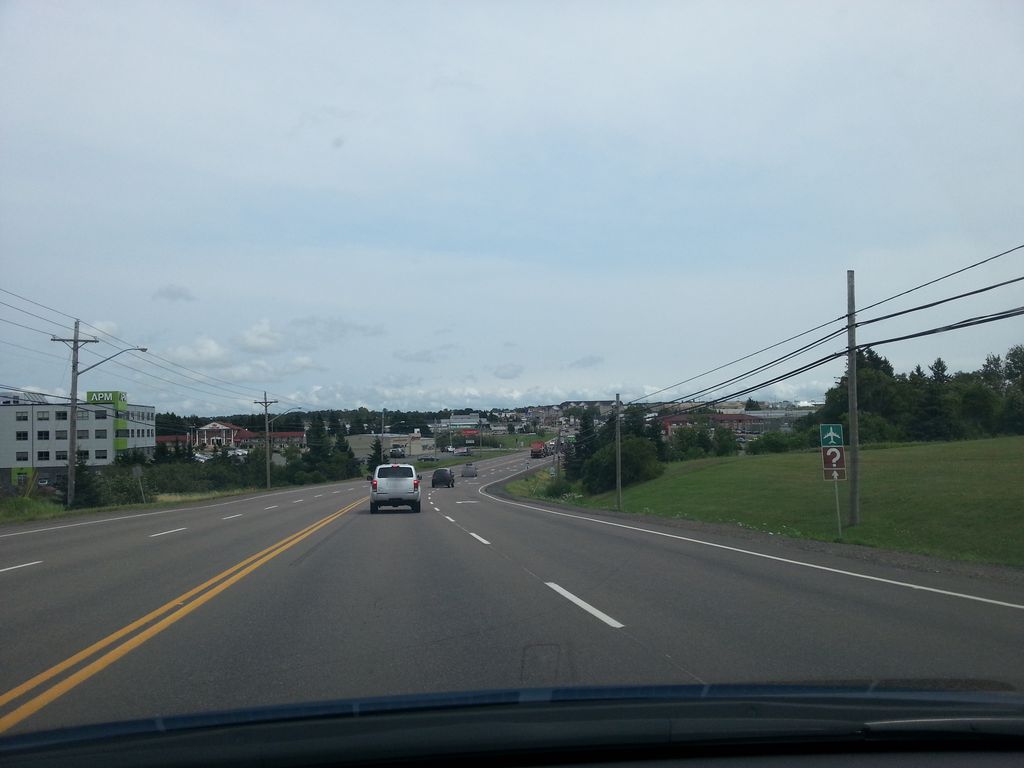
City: charlottetown